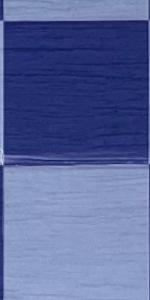
Label: Empty